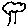
Label: tree